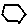
Label: hexagon